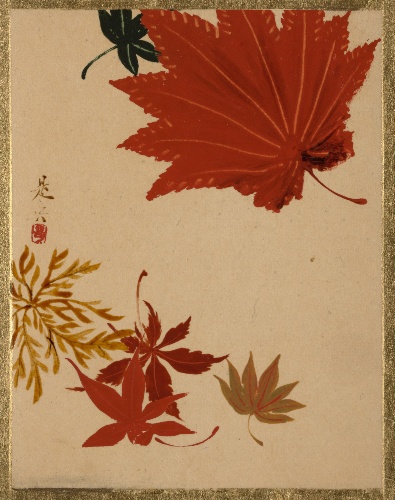
Artist: Shibata Zeshin
Artist bio: Japanese, 1807–1891
Object type: Album leaf
Classification: Paintings
Medium: Album leaf; lacquer on paper
Culture: Japan
Period: Edo period (1615–1868)
Dimensions: 4 1/2 x 3 1/2 in. (11.4 x 8.9 cm)
Department: Asian Art
Credit line: The Howard Mansfield Collection, Purchase, Rogers Fund, 1936
Accession year: 1936
Repository: Metropolitan Museum of Art, New York, NY
Tags: Leaves